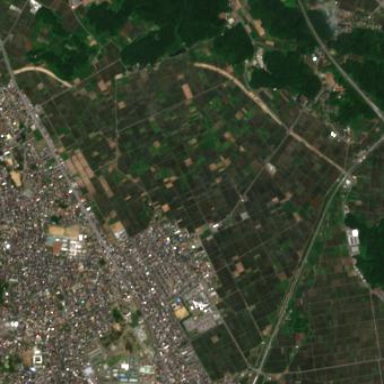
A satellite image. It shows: Farmland with rice crops producing rice.